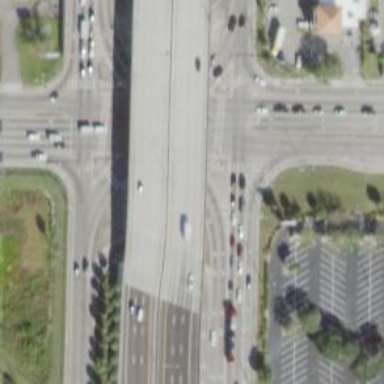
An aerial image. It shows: Asphalt road with primary link designation.